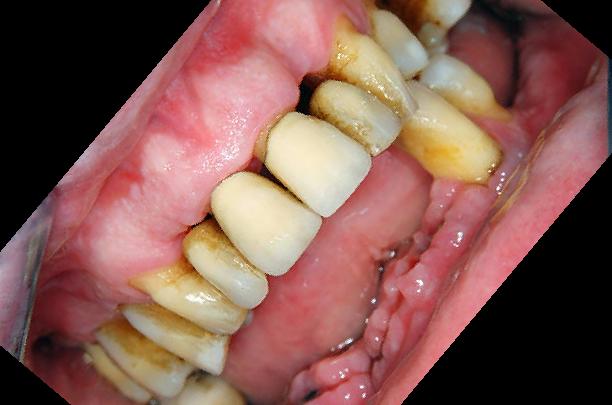
Condition: Calculus